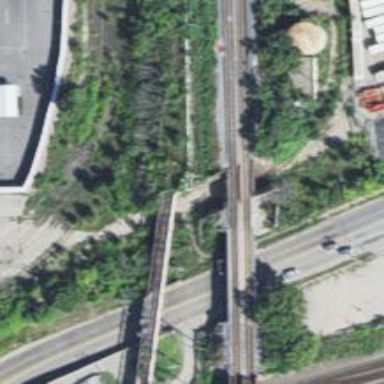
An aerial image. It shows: Disused railway siding.